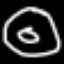
Label: donut